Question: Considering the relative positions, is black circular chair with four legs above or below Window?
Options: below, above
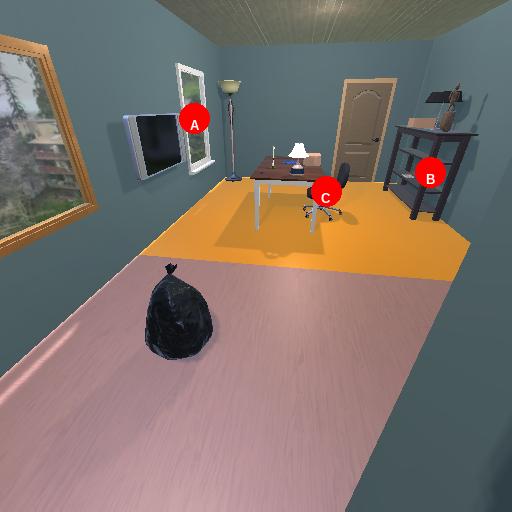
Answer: below